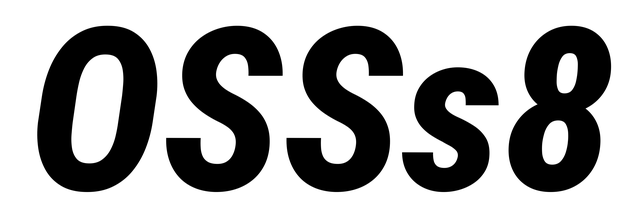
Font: Roboto-Italic_Condensed_ExtraBold_Italic